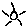
Label: sun